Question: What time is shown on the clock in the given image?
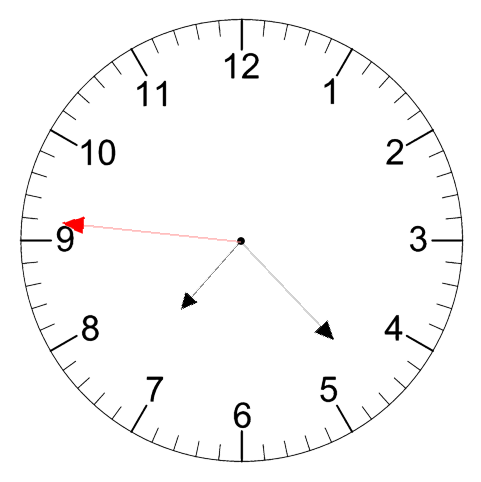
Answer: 07:22:46